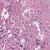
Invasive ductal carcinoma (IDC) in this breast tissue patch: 1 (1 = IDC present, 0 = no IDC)